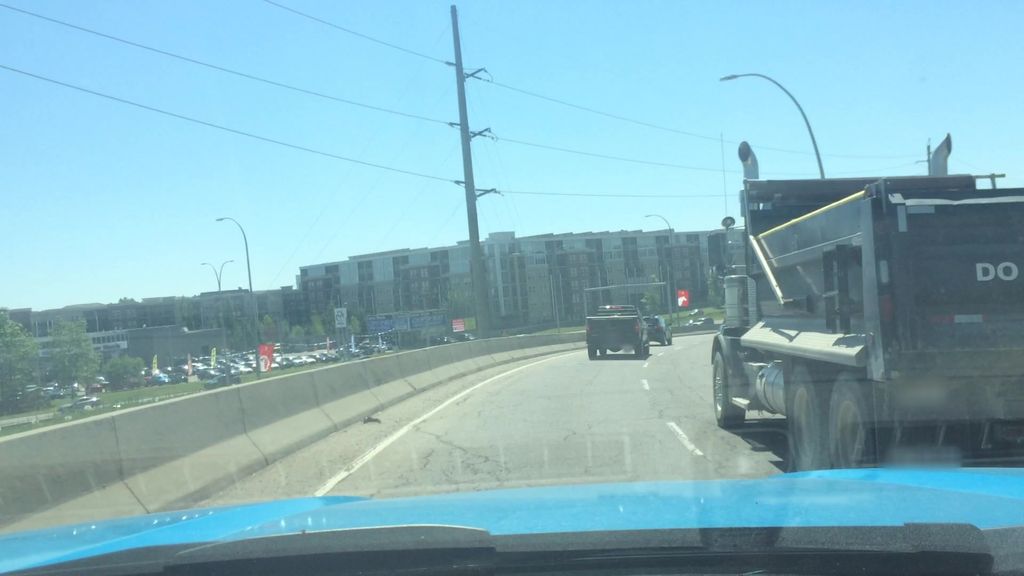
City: calgary